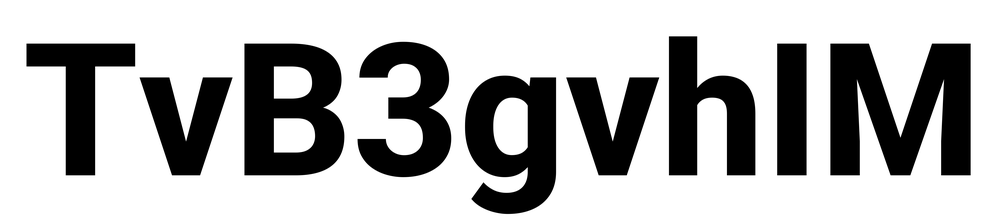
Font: Roboto_ExtraBold